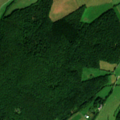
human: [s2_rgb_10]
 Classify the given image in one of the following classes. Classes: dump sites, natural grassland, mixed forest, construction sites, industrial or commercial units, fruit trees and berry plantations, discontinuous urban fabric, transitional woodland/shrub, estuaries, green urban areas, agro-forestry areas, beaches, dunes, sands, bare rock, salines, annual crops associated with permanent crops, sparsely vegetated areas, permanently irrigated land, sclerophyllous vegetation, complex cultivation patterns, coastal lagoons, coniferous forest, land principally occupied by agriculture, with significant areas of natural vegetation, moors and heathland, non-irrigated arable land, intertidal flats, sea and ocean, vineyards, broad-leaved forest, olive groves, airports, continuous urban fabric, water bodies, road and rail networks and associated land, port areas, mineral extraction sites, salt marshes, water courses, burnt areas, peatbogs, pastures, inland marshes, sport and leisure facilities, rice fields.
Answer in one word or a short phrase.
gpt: pastures, complex cultivation patterns, broad-leaved forest